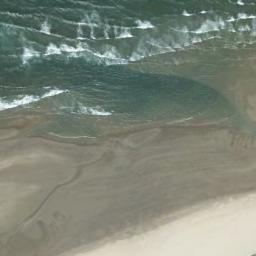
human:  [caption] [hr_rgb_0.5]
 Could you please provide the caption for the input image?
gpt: There is a clear coastline between the beach and the green water .

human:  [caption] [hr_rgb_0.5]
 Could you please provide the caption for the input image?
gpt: Milky and grey sandy beach and grey-green waters .

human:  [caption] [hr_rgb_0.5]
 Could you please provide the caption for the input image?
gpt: The beach with white sand and the color of the seawater is green .

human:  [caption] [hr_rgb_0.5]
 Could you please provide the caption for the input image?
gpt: The sea is blue by the beach .

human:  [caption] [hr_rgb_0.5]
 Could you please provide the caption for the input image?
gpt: There are water marks on the beach .